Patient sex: M
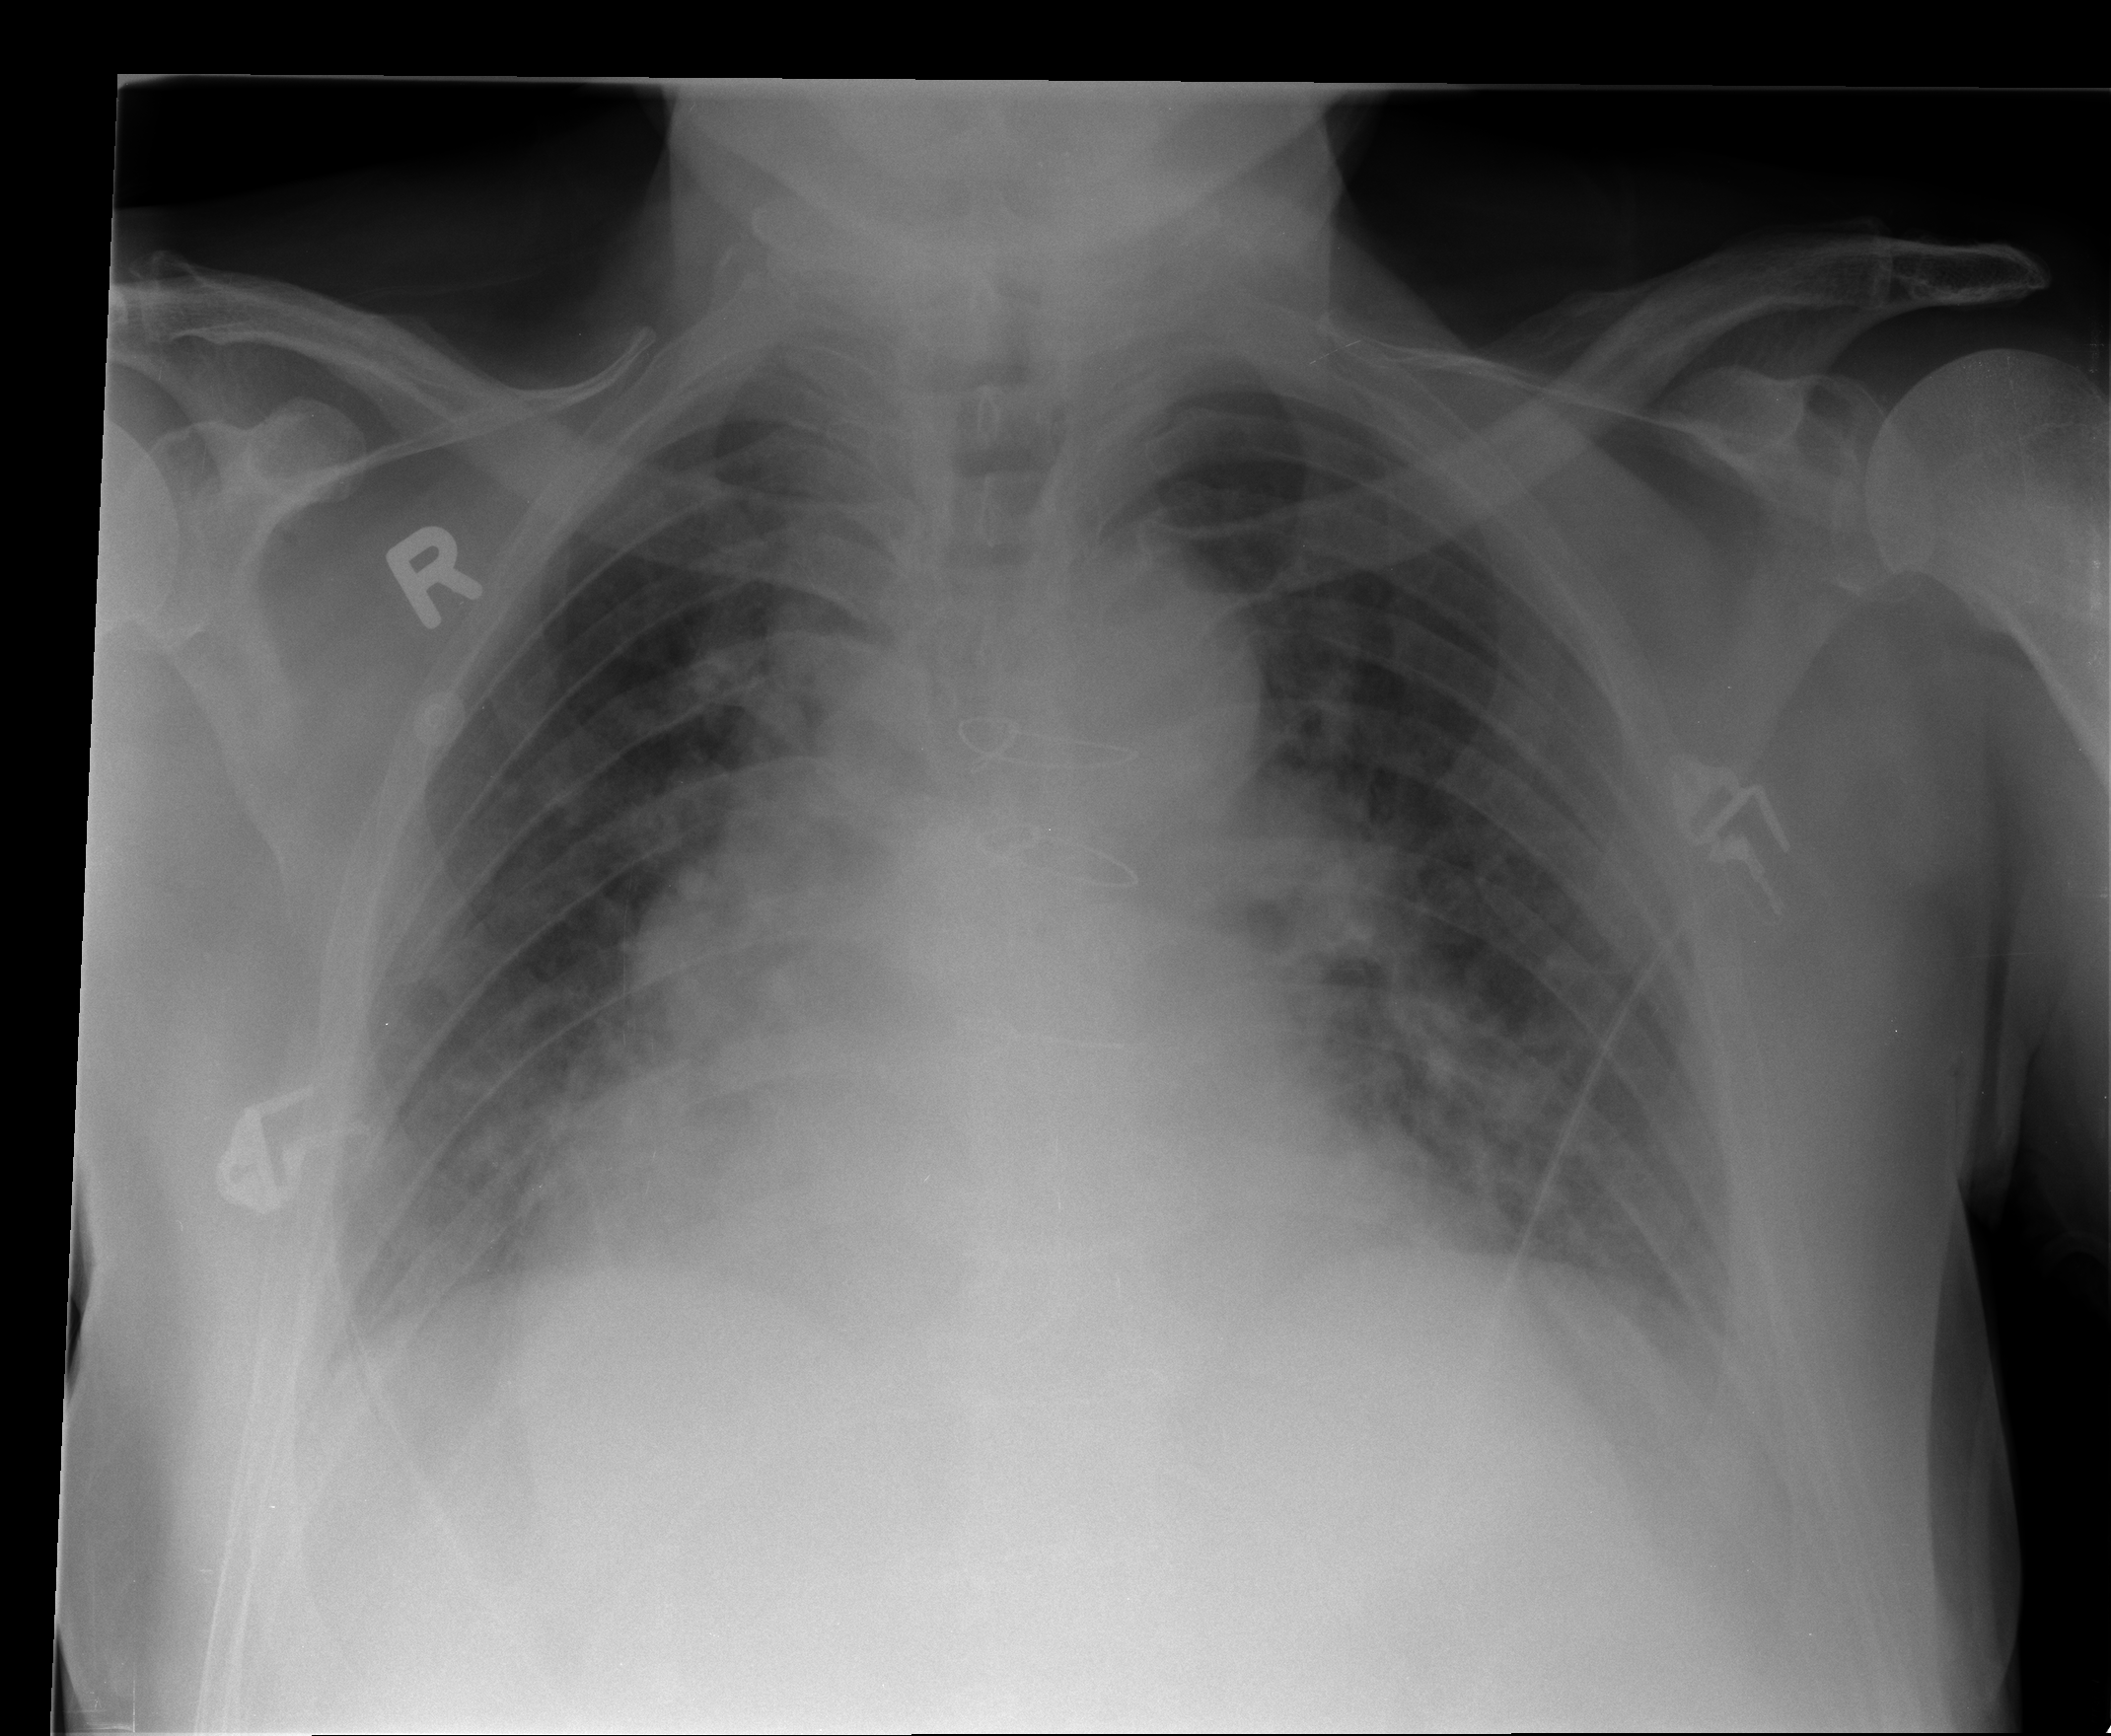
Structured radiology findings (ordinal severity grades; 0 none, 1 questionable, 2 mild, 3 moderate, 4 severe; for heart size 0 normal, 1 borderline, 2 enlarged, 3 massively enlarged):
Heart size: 3
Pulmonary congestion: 2
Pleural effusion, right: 0
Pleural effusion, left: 0
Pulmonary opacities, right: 0
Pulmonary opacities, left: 0
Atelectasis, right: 0
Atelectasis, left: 0